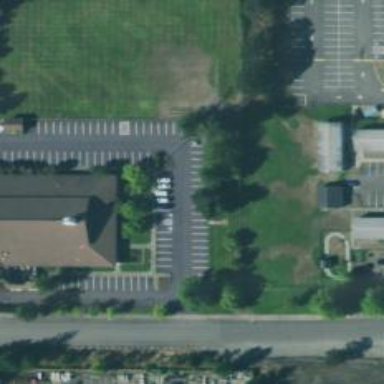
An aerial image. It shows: Parking space is available.